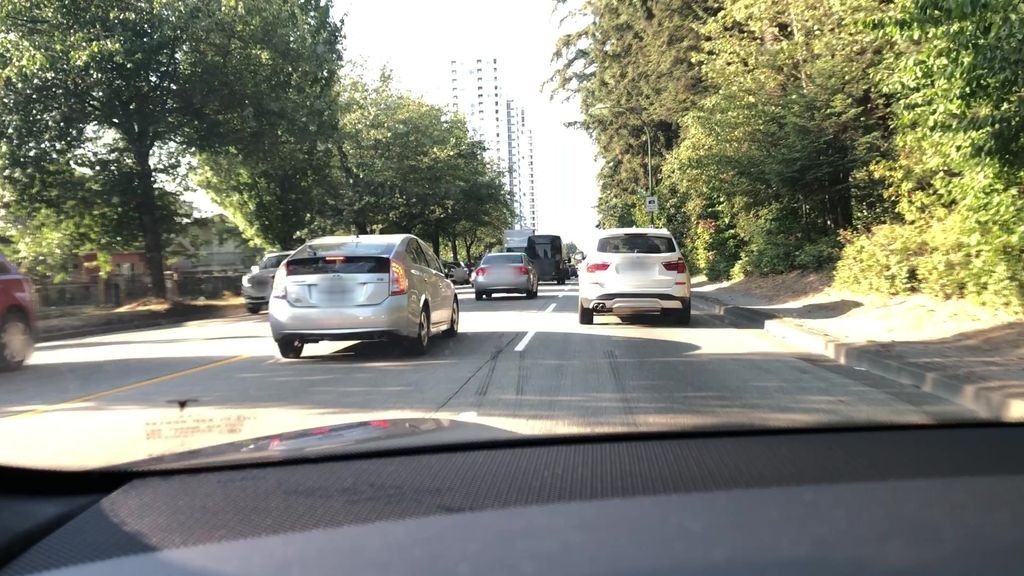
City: vancouver